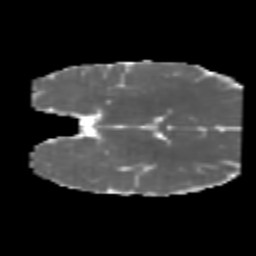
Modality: MD
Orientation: coronal
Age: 6
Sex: male
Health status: healthy